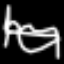
Label: bed